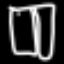
Label: pants